Field crop: maize
Growth stage: 2
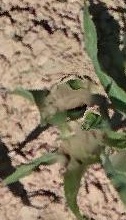
Species: maize